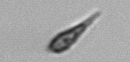
Label: Euglena